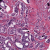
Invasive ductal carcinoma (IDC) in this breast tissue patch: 1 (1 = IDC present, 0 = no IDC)